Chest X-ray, PA view. Patient: 31 years old, sex F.
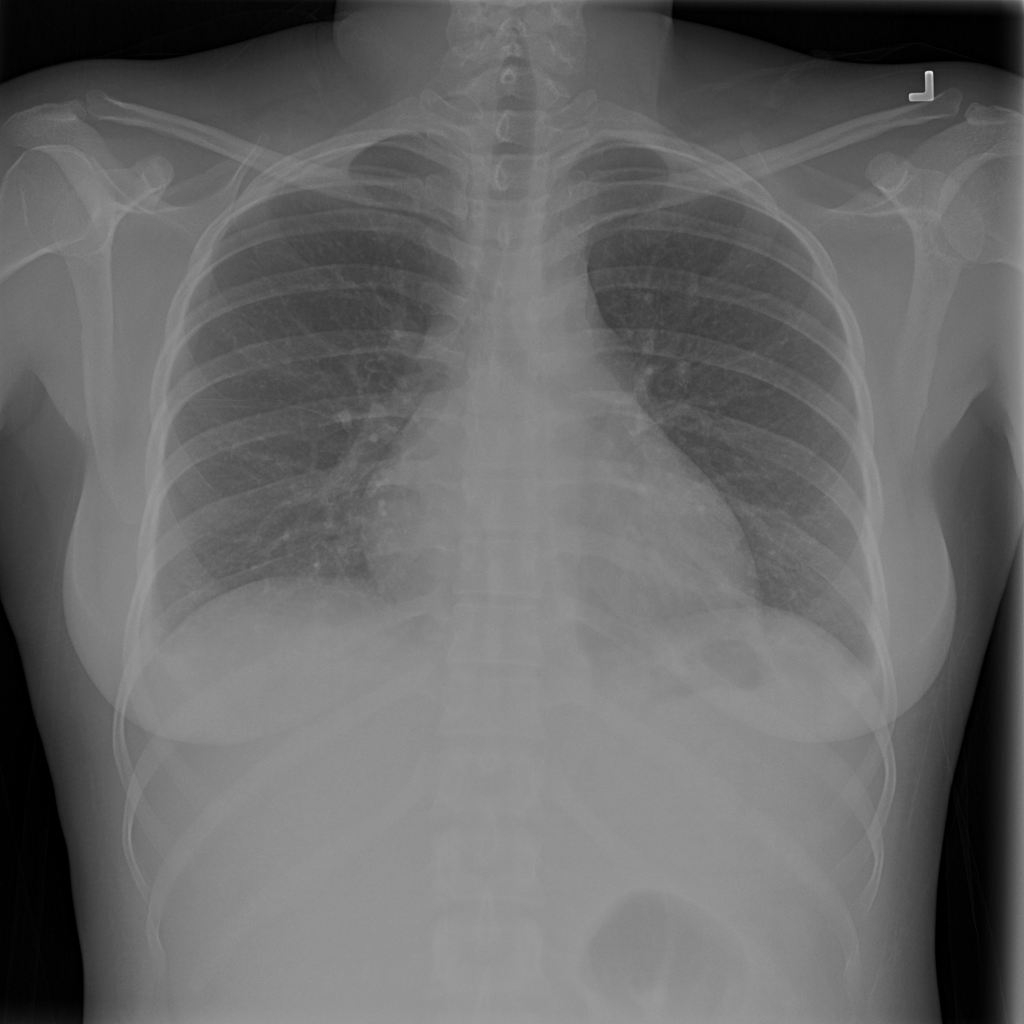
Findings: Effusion